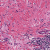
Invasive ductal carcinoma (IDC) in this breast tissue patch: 1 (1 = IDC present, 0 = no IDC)